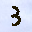
Label: 3